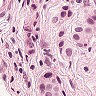
Metastatic tissue present: yes